Field crop: maize
Growth stage: 2
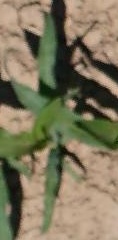
Species: maize